Question: I need to right-align a textview, but because I'm using 'layout_weight', I need to set 'layout_width="0dip"'. Setting 'layout_width="wrap_content"' breaks my layout.
'''
<LinearLayout
android:layout_width="wrap_content"
android:layout_height="wrap_content"
android:weightSum="2" >
<TextView
android:id="@+id/textView1"
android:layout_width="0dip"
android:layout_height="wrap_content"
android:layout_weight="0.95"
android:gravity="center_vertical|right"
android:text="name" />
<TextView
android:id="@+id/textView1"
android:layout_width="0dip"
android:layout_height="wrap_content"
android:layout_weight="0.1"
android:gravity="center_vertical|center"
android:text="=" />
<TextView
android:id="@+id/textView2"
android:layout_width="0dip"
android:layout_height="wrap_content"
android:layout_weight="0.95"
android:gravity="center_vertical|left"
android:text="value" />
</LinearLayout>
'''
The intent is to have a name-value pair aligned to the center of the row, like this:

All my searching has only yielded the solution to set layout_width="wrap_content", which won't work here.
Any suggestions?
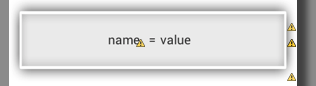
Answer: This is your full
Just update Main 'LinearLayout' with 'android:layout_width="fill_parent"'
'''
<?xml version="1.0" encoding="utf-8"?>
<LinearLayout xmlns:android="http://schemas.android.com/apk/res/android"
android:layout_width="fill_parent"
android:layout_height="wrap_content"
android:weightSum="2" >
<TextView
android:id="@+id/textView1"
android:layout_width="0dip"
android:layout_height="wrap_content"
android:layout_weight="0.95"
android:gravity="center_vertical|right"
android:text="name" />
<TextView
android:id="@+id/textView1"
android:layout_width="0dip"
android:layout_height="wrap_content"
android:layout_weight="0.1"
android:gravity="center_vertical|center"
android:text="=" />
<TextView
android:id="@+id/textView2"
android:layout_width="0dip"
android:layout_height="wrap_content"
android:layout_weight="0.95"
android:gravity="center_vertical|left"
android:text="value" />
</LinearLayout>
'''
### Output is: